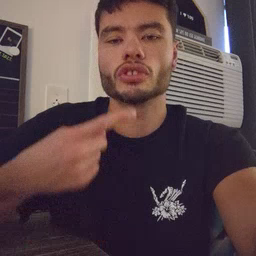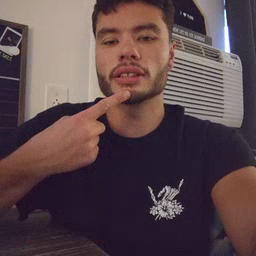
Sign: chin